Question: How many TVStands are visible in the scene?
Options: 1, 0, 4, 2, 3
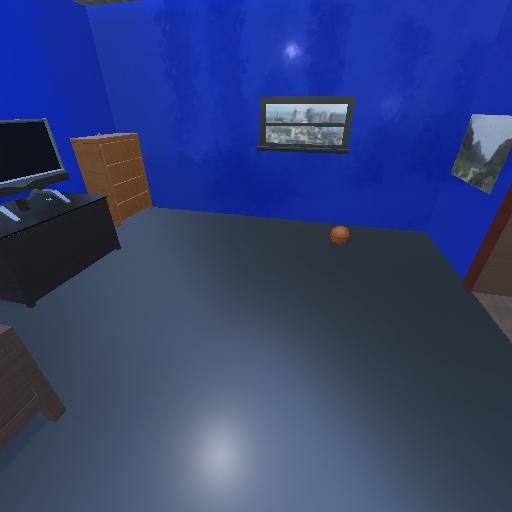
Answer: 1